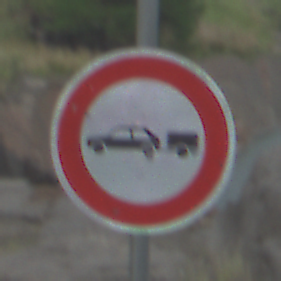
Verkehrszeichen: VerbotPersonenkraftwagenMitAnhaenger
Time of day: MorningAfternoon
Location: Outdoor (Nature)
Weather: PartlyCloudy
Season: NotSpecified
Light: Natural